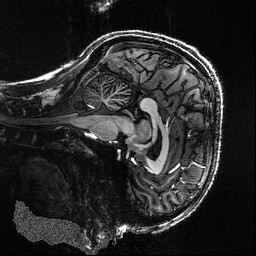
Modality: T1w
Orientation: sagittal
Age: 30
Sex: female
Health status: healthy
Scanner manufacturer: siemens
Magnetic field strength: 7 T
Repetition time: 3.23 s
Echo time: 0.00278 s